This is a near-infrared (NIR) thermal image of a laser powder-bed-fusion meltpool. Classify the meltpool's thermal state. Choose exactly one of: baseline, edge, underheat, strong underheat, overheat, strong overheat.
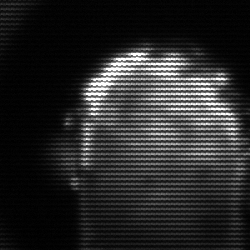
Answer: baseline